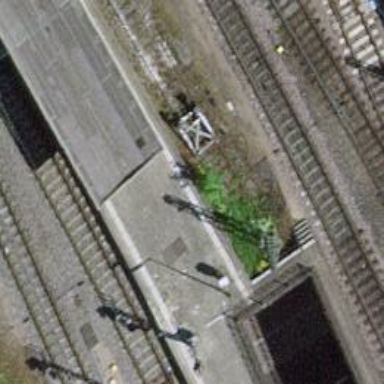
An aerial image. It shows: Railway buffer stop.